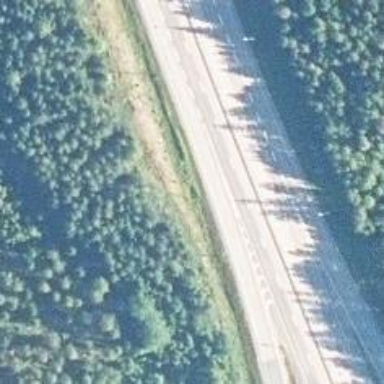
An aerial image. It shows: Trunk highway.